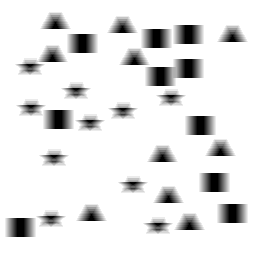
Squares: 10
Triangles: 10
Stars: 10
Total shapes: 30